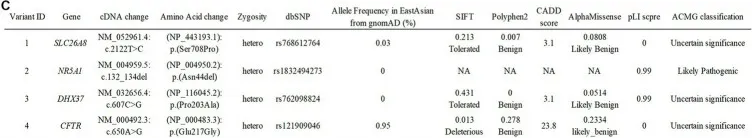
(C) The nonsynonymous variants in previously reported disorders of sex development (DSD)-causative genes and candidate genes of functional protein association networks for NR5A1, SRY, AMH, DHX37, and SLC26A8 determined using whole-exome sequencing. The American College of Medical Genetics and Genomics criteria classified the NR5A1 variant as pathogenic/likely pathogenic, whereas the variants in SRY, DHX37, SLC26A8, and CFTR were classified as benign/likely benign.
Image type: chart (chart)